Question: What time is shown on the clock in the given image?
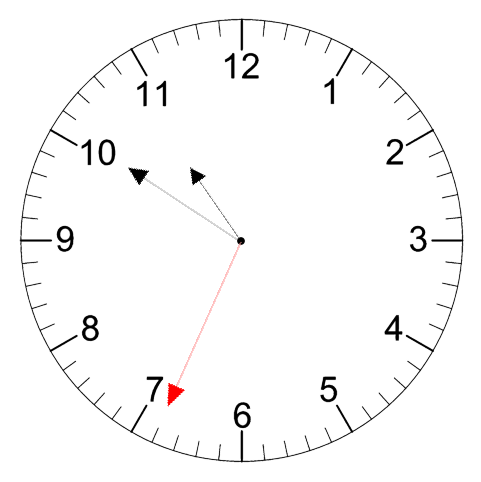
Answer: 10:50:34